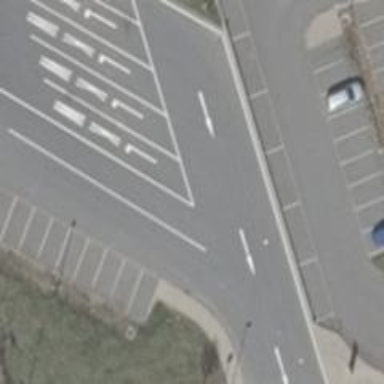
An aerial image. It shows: Asphalt parking aisle along service road.